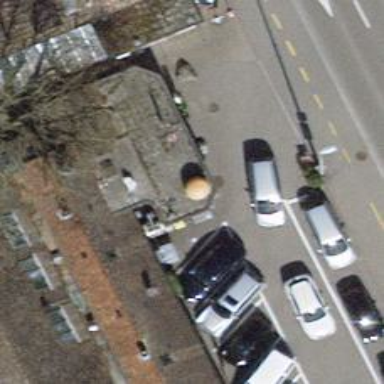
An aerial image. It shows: Fast food establishment.